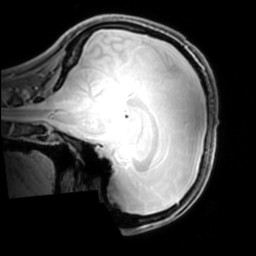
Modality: PDw
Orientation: sagittal
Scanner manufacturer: philips
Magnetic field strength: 7 T
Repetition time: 0.008 s
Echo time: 0.001974 s